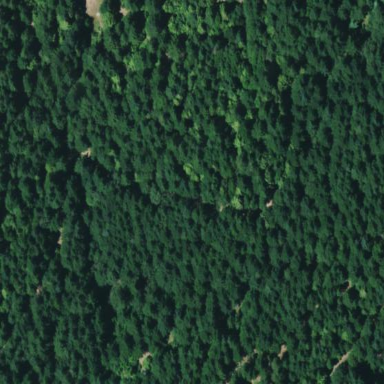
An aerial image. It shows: Forest area.